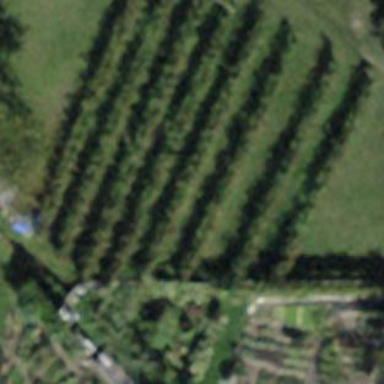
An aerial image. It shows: Vineyard with grape crops.